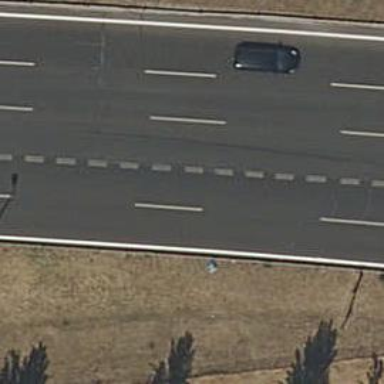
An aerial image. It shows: Asphalt motorway link.